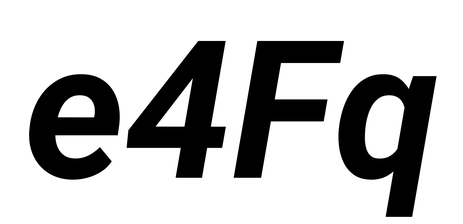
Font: Roboto-Italic_Bold_Italic